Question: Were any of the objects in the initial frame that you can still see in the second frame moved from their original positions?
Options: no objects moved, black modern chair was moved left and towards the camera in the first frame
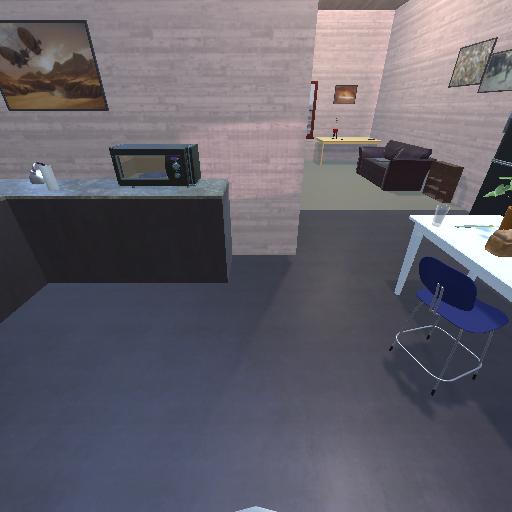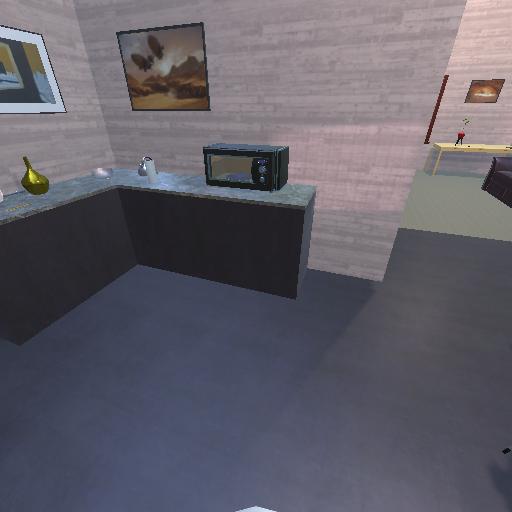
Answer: no objects moved